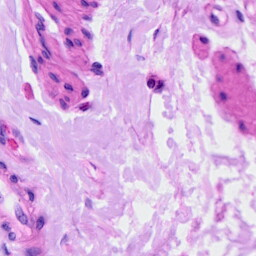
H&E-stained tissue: Ovarian